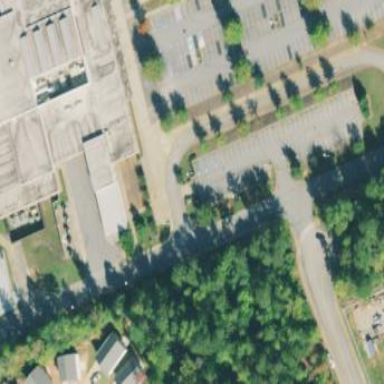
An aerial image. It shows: Parking area with surface.